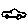
Label: car